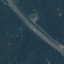
Land use / land cover: Highway